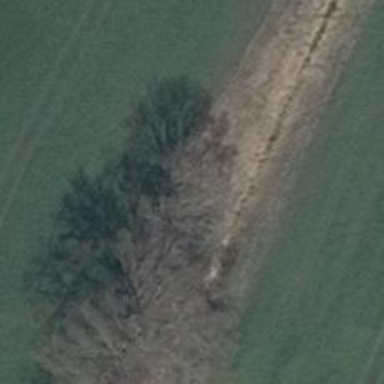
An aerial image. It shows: Row of deciduous broadleaved trees.